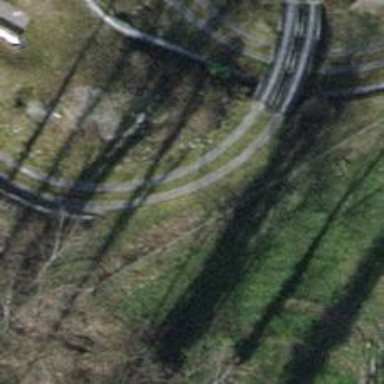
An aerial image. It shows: Miniature railway.